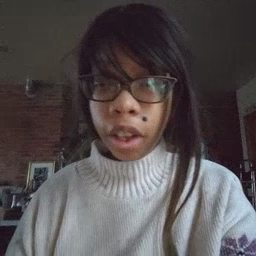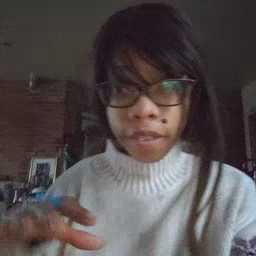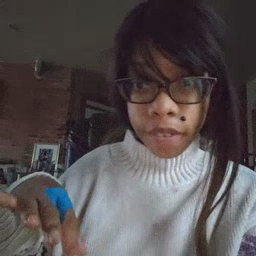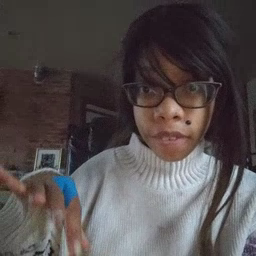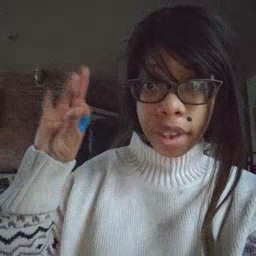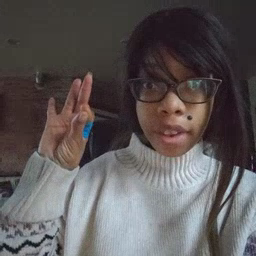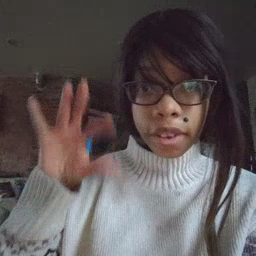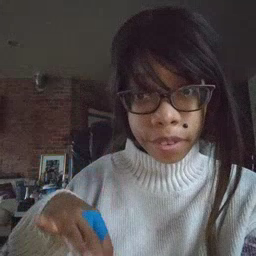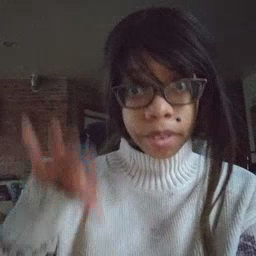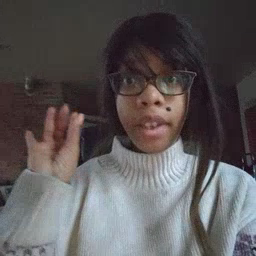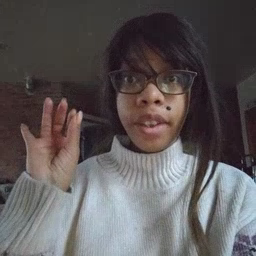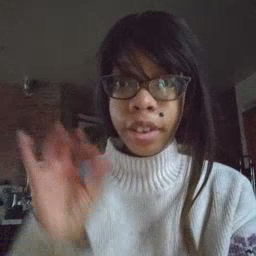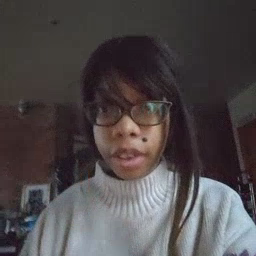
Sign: find